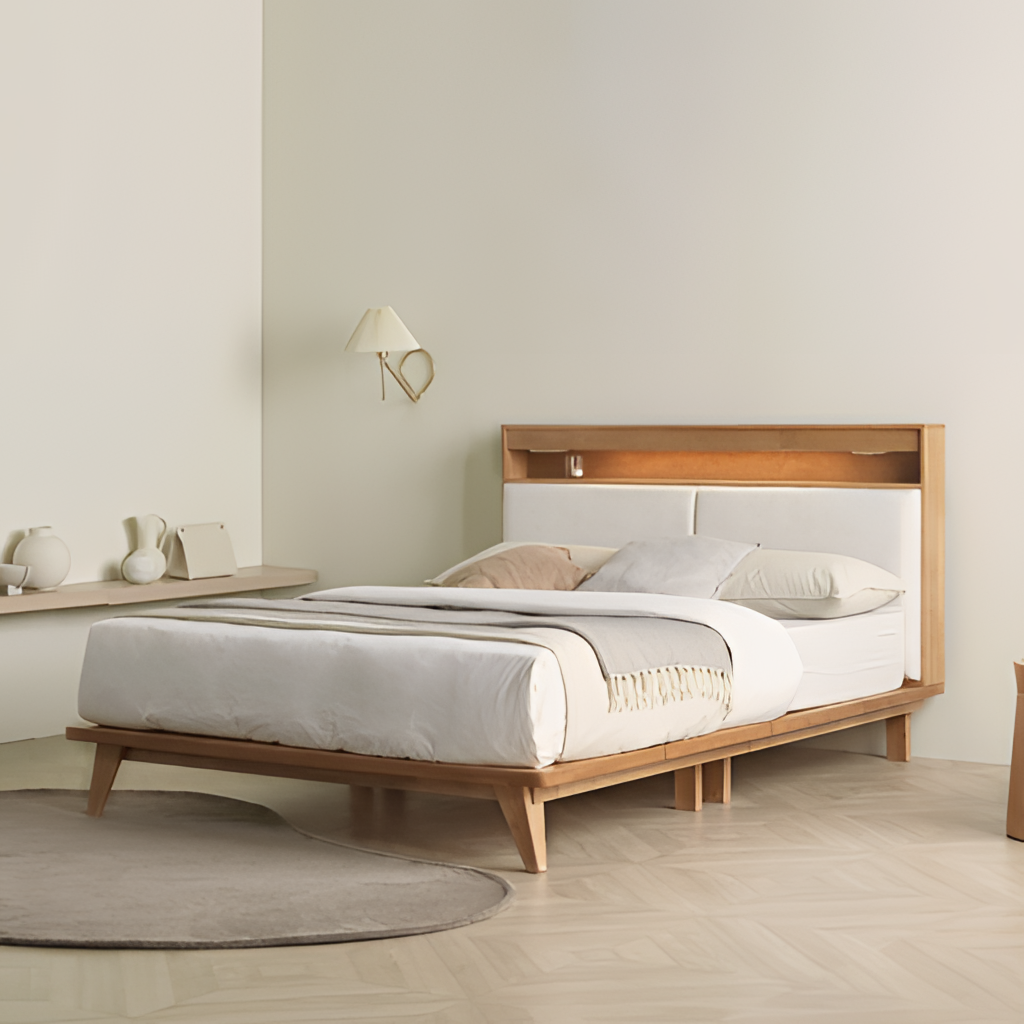
bedroom, beige wood bed, minimalist, beige paint wallpaper, with solid pattern, beige wood flooring, with parquet pattern